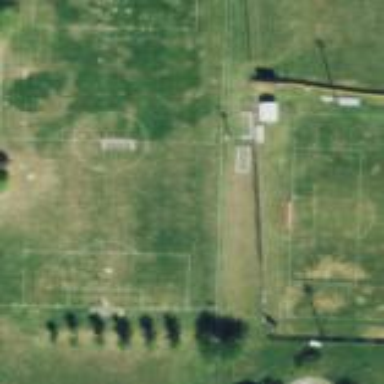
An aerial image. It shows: Pitch used for both American football and soccer.